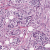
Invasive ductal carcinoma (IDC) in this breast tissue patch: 1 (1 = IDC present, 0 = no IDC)